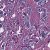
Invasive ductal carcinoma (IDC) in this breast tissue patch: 1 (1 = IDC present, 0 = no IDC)